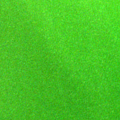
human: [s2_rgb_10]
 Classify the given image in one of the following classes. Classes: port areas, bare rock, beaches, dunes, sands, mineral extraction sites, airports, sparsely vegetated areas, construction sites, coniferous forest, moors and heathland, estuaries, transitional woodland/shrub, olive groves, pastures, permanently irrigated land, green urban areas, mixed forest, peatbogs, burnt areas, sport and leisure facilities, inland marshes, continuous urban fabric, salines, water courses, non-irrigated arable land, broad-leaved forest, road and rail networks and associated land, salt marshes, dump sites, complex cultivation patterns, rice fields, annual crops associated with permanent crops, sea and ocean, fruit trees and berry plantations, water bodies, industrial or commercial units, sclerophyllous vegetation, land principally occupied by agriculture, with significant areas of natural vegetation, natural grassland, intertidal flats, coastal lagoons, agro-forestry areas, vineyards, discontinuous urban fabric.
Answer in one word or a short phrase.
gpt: coastal lagoons